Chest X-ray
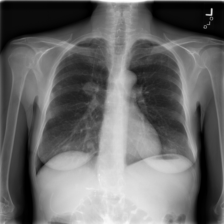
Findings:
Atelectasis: negative
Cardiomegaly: negative
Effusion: negative
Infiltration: negative
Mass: negative
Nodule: positive
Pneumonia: negative
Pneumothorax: negative
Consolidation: negative
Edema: negative
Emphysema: negative
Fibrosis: negative
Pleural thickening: negative
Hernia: negative